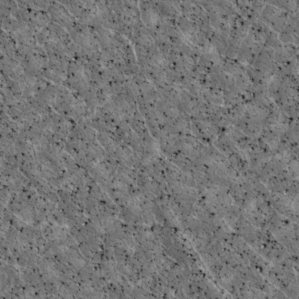
Label: non_frost